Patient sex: M
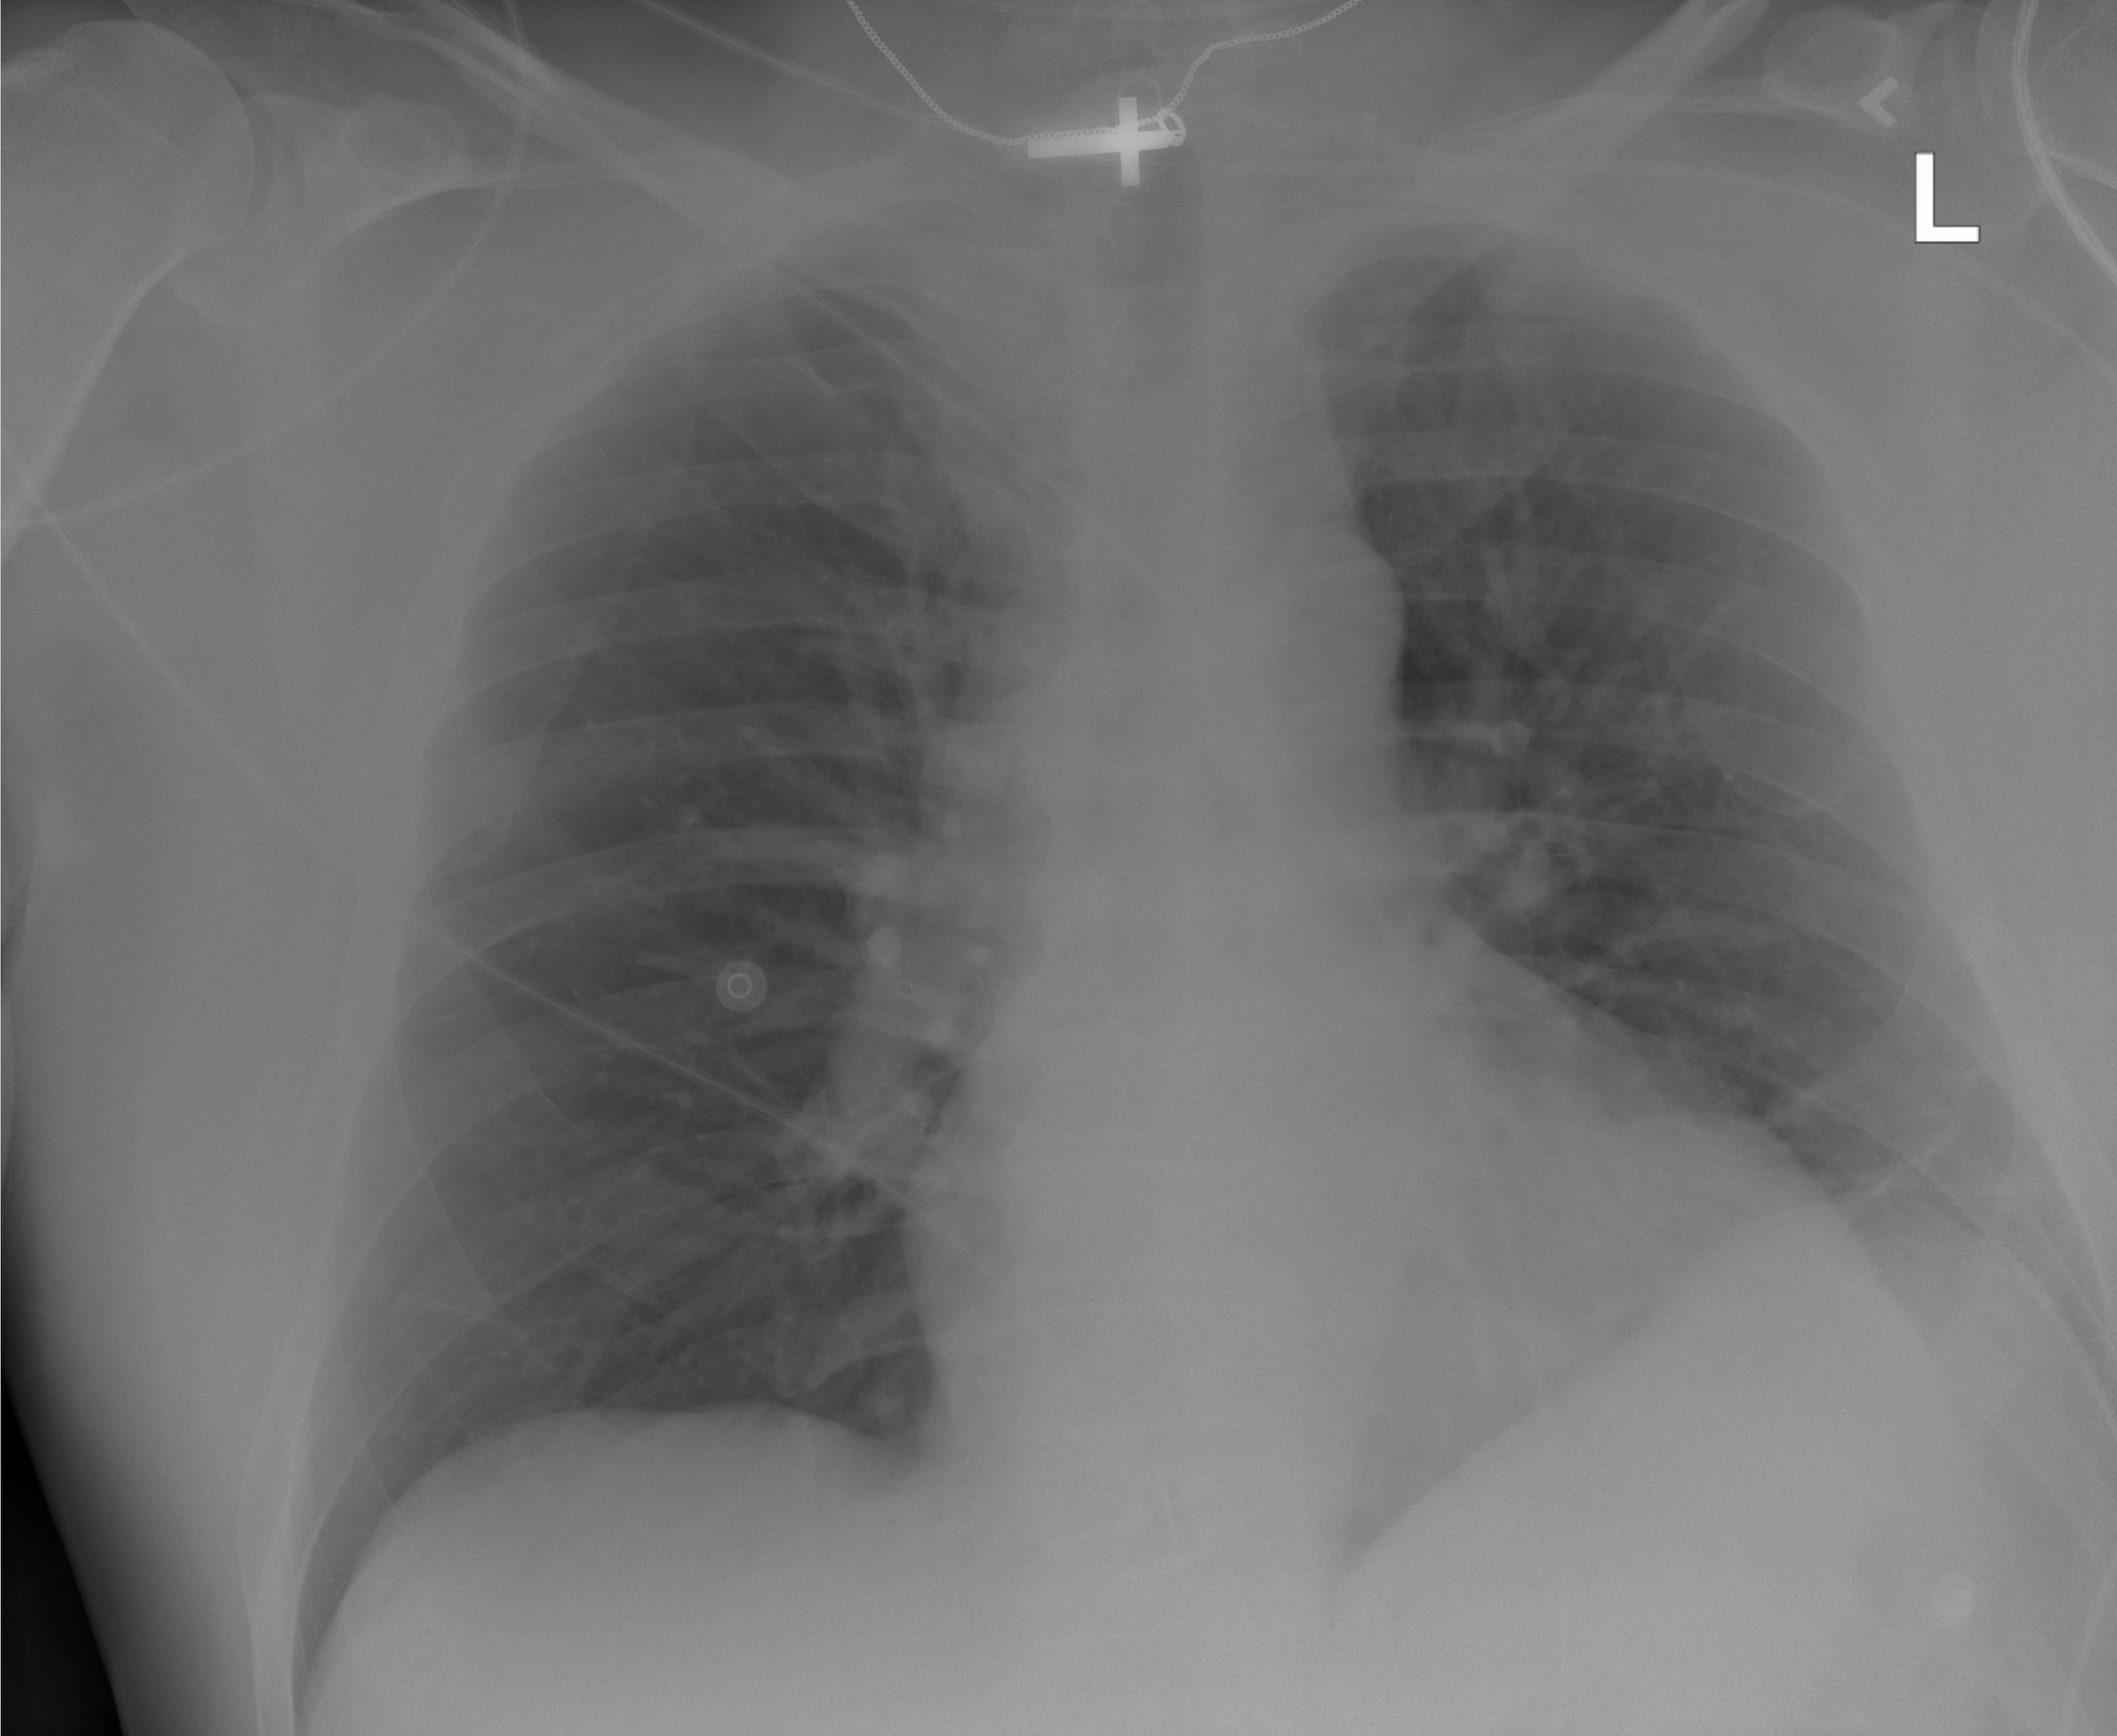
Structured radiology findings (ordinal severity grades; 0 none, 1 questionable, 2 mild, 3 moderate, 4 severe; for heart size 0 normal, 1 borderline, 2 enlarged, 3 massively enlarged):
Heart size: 2
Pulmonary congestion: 0
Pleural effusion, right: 0
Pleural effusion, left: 0
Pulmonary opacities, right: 0
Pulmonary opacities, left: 0
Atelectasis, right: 0
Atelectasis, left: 2